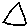
Label: triangle